Question: I have pandas series of type 'int'. I am trying to get a smooth curve rather than a zig-zag structure.

I saw some previous posta about the same problem but they are smoothing the curve with ( x vs y ) plot whereas in my case I have only a pandas series i.e X axis.
I need a curvy smooth plot.
This is <URL>.
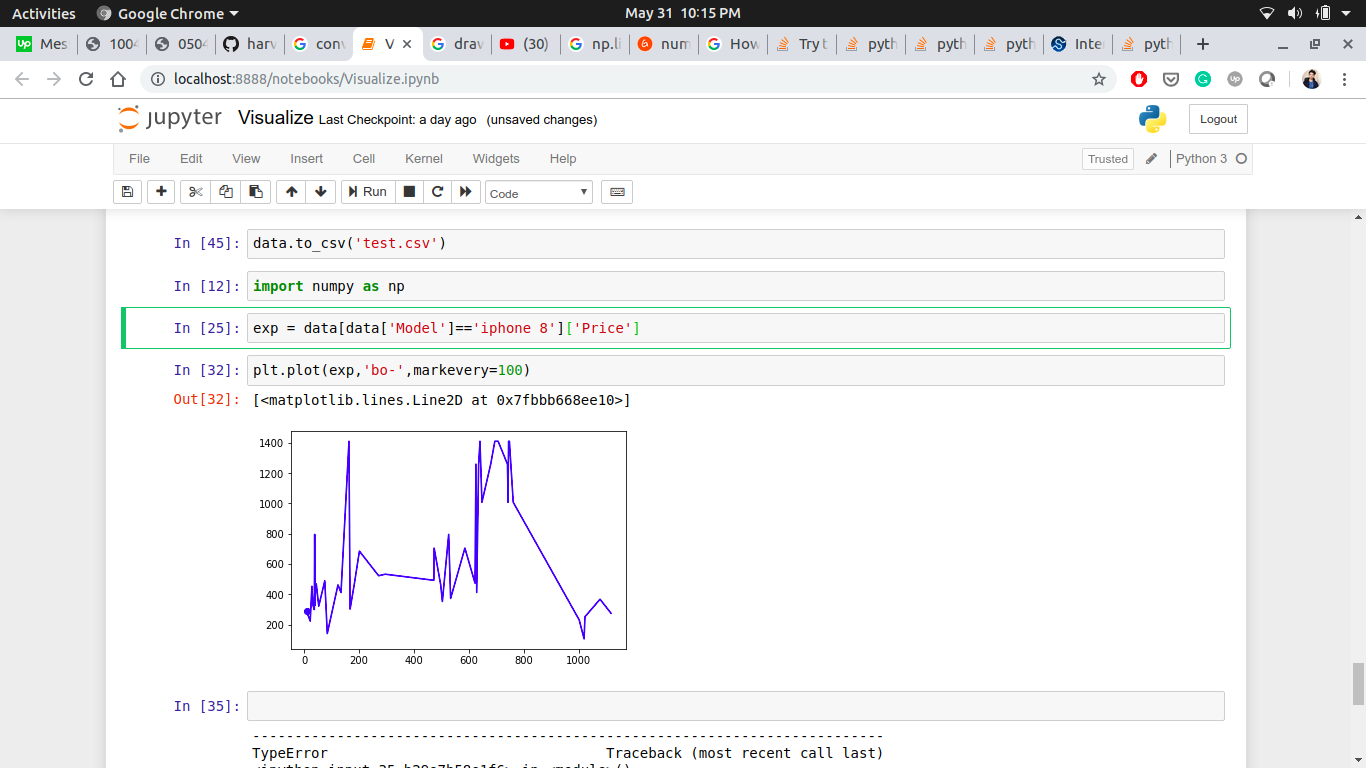
Answer: You have 'exp' in y-axis. You can simply generate another series of 1,2,... for x-axis.
'''
l=[i fo i in range(exp.shape[0])]
series_for_x_axis=pd.Series(l)
'''
There you have values for both x and y axis.